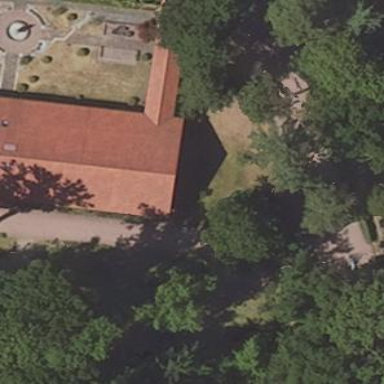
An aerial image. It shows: Theater building.